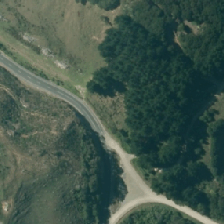
Land cover: grose_broom